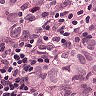
Metastatic tissue present: yes